Question: Everything works fine at desktop version, when it goes to the tablet/mobile, the vertical align display more on the top.
They have the same css :
'''
th, td {
text-align: center;
padding: 3%;
font-size: 14px;
vertical-align: middle;
}
'''
html:
'''
<table>
<tr>
<td >Displacement</td>
<td>4410 c.c. </td>
</tr>
<tr>
<td>Rated H.P.</td>
<td>86ps/ 2400 rpm</td>
</tr>
<tr>
<td>Max torque</td>
<td>222ft-lb/ 1400 rpm</td>
</tr>
<tr>
<td>Available for</td>
<td>FD40/45/50</td>
</tr>
</table>
'''

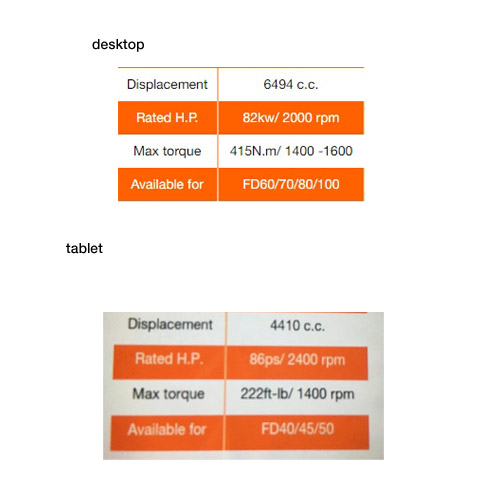
Answer: When i checked in mobile and tablet using your code, it looks all fine. can you be more specific about your question. what font are you using and all the css codes that you are using on the page. it would be more easy to answer if you could show the demo on codePen or something.